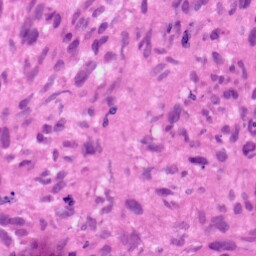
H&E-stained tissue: Skin